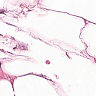
Metastatic tissue present: no